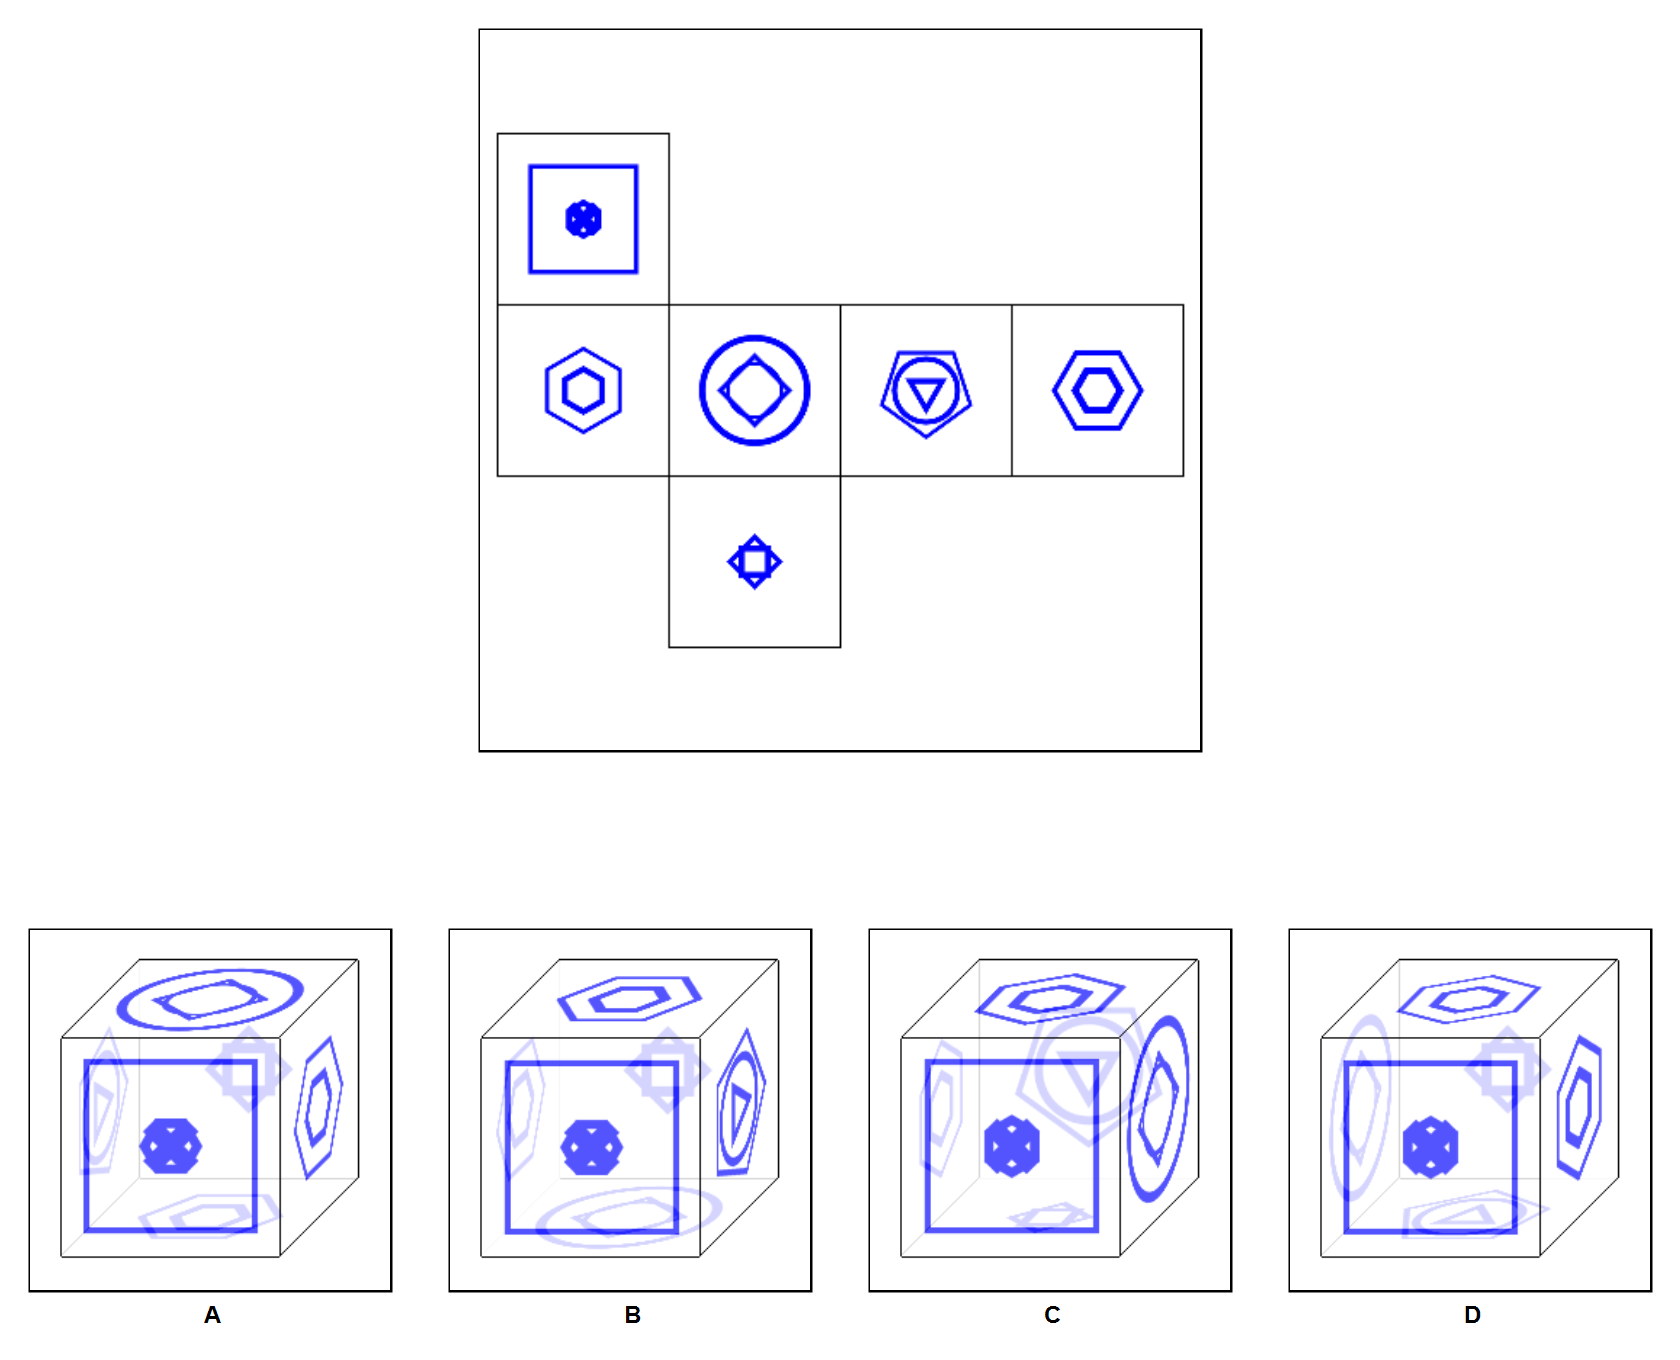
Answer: C